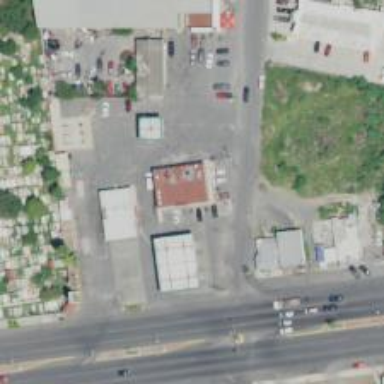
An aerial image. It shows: Convenience shop.